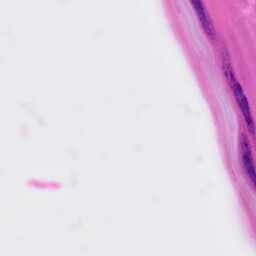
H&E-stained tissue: Skin